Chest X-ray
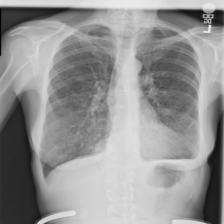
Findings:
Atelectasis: negative
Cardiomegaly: negative
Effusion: negative
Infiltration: negative
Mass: negative
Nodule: negative
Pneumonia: negative
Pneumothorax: negative
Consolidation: negative
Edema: negative
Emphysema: negative
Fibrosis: negative
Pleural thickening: negative
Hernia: negative